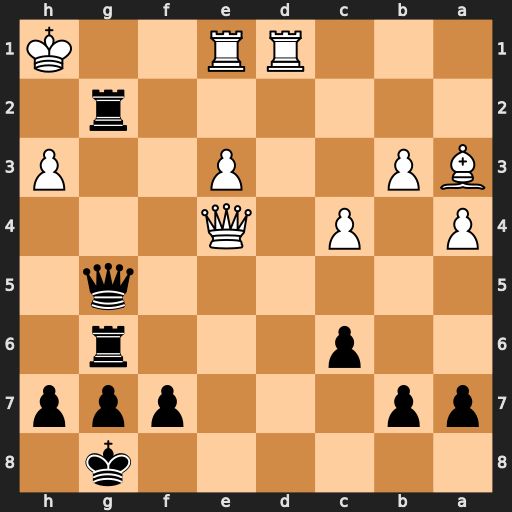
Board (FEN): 6k1/pp3ppp/2p3r1/6q1/P1P1Q3/BP2P2P/6r1/3RR2K
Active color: b
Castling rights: -
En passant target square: -
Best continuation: Rh2+ Kxh2 Qg3+ Kh1 Qxh3#